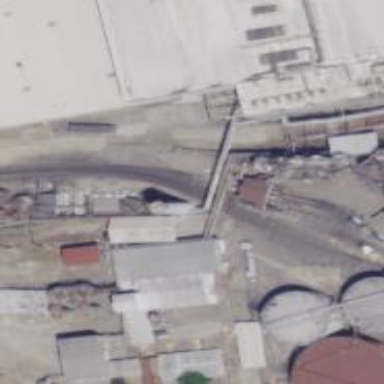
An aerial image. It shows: Railway spur service passing through building tunnel.